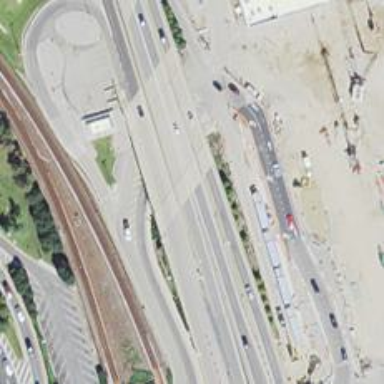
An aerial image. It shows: Primary link highway.